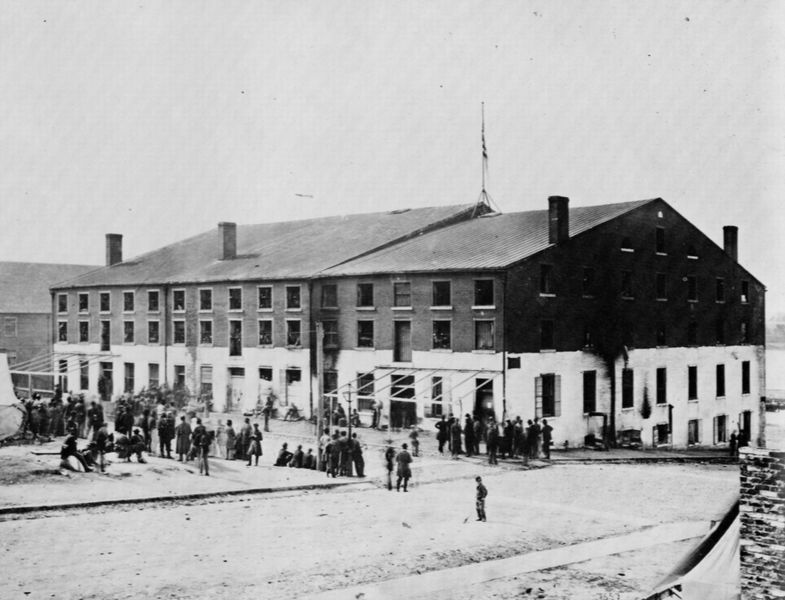
Titel: Gefängnis, Richmond, VA
Künstler: Mathew B. Brady
Schlagwörter: gruppe, himmel, weiß, frauen, menschen, fenster, grau, holz, männer, schwarz, strasse, dach, gebäude, haus, rasen, weg, leute, menge, versammlung, feier, wand, architektur, steine, kind, arbeit, kamin, kamine, kinder, schornstein, fassade, türen, fahne, flagge, mast, russland, hang, dächer, giebel, mauer, schornsteine, ziegel, backstein, hof, läden, platz, industrie, krieg, soldaten, hotel, gestell, warten, gruppen, foto, fotografie, photographie, gerüst, groß, schwarz weiss, militär, uniform, uniformen, neu, photo, rustika, hanglage, wartende, schwart, bauernhaus, etagen, geschosse, vordach, veranstaltung, gasthaus, wirtshaus, bauen, rohr, ägypten, kaserne, lager, antenne, schwaz, abschüssig, holzverkleidung, richtfest, 20. jahrhundert, üren, straßeweg, agrau, vorkierg, eranstaltung